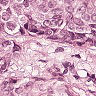
Metastatic tissue present: yes